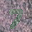
Label: 7